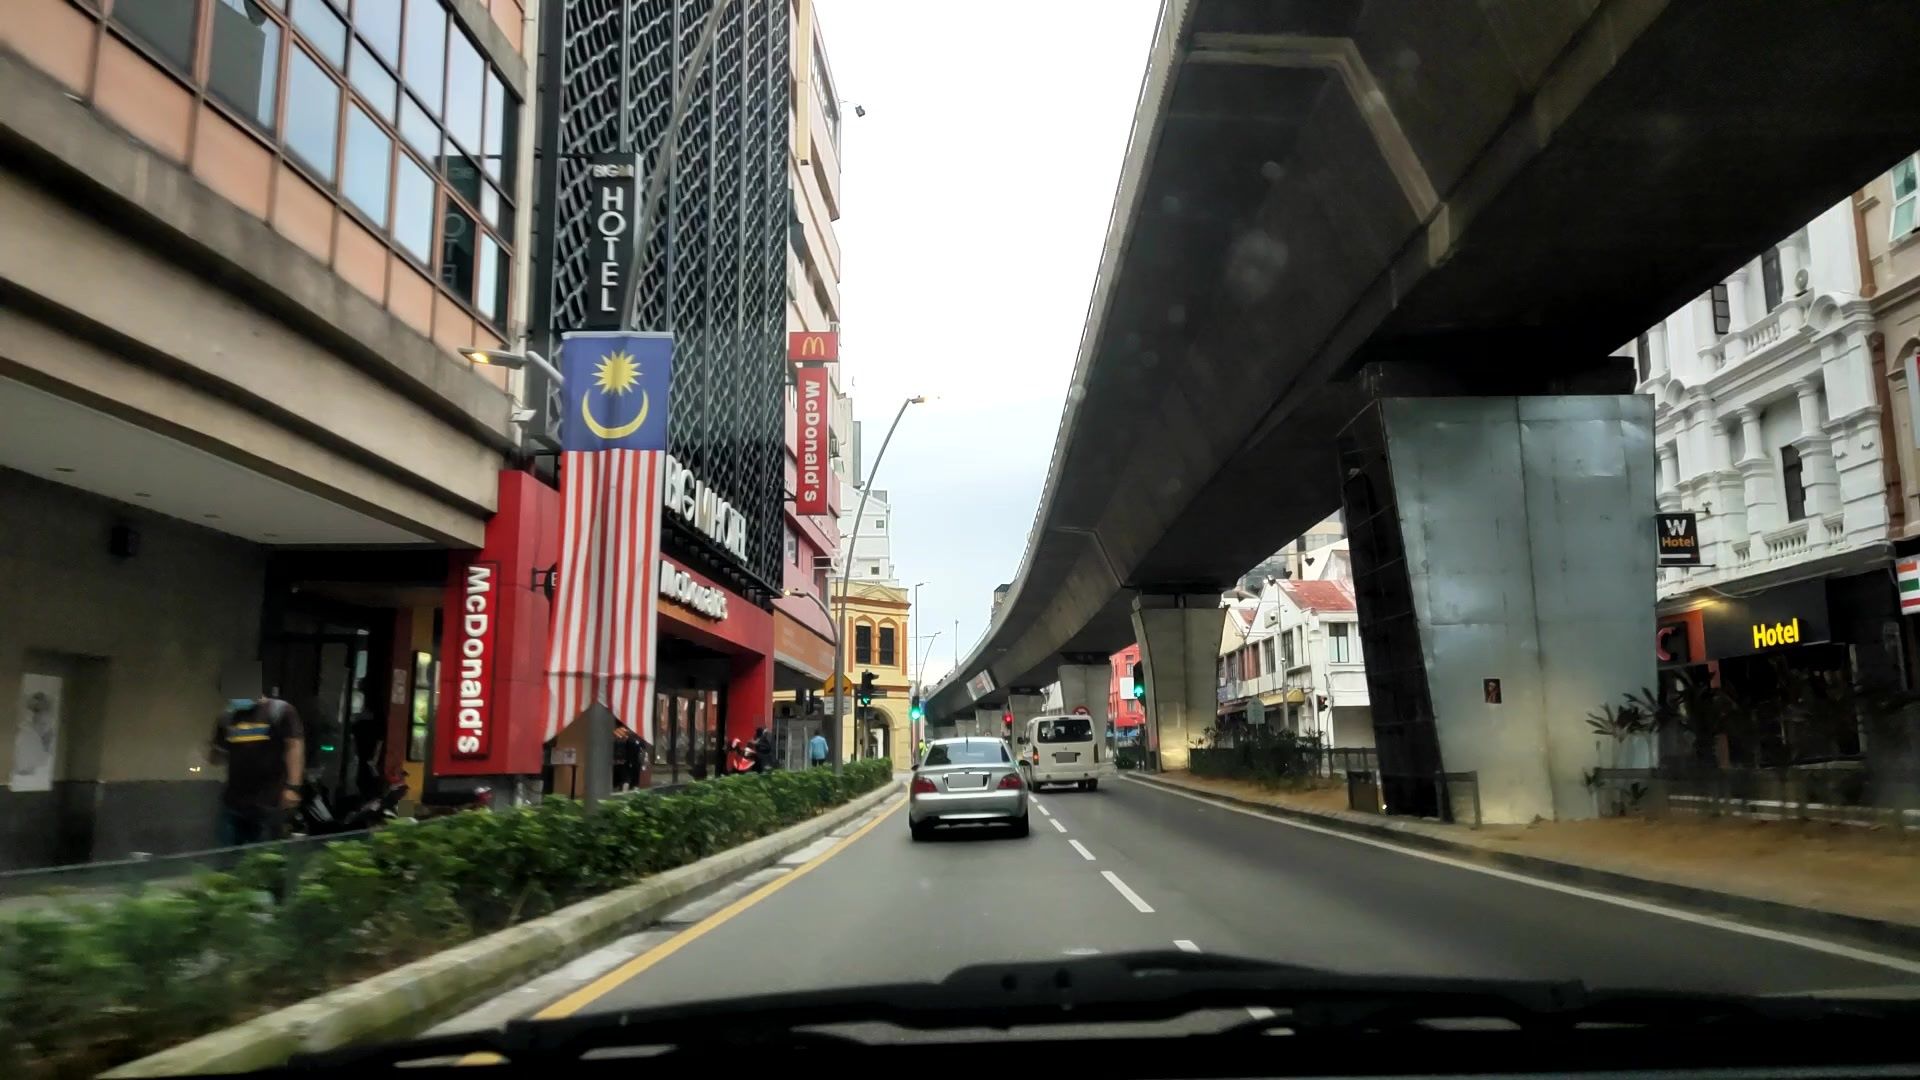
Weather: clear
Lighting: day
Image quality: good
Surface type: driving surface
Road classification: footway, corridor, steps
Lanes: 2
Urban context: urban centre
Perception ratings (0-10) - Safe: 7.74, Lively: 8.17, Beautiful: 5.64, Boring: 1.86, Depressing: 3.44, Wealthy: 6.28